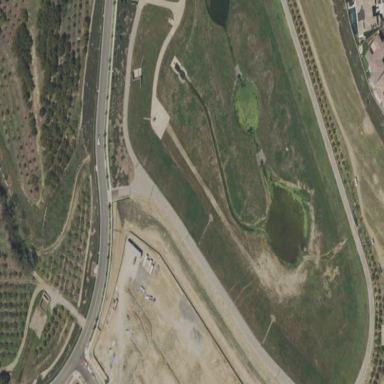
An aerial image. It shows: Retention basin with water.